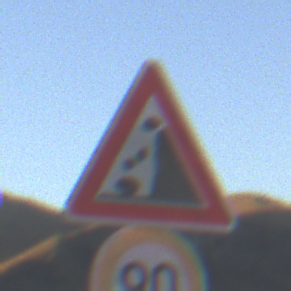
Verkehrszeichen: SteinschlagRechts
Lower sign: Geschwindigkeit90
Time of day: SunriseSunset
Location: Outdoor (Nature)
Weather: Clear
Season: NotSpecified
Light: Natural